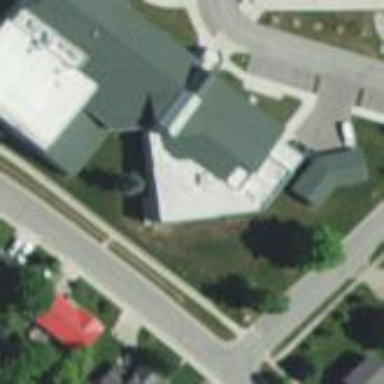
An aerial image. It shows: Community centre building.